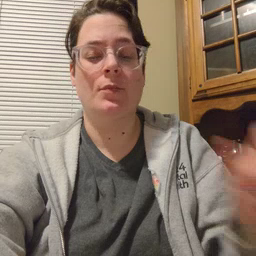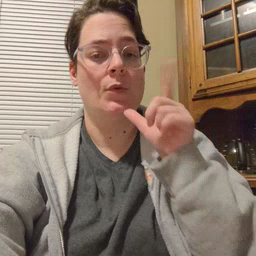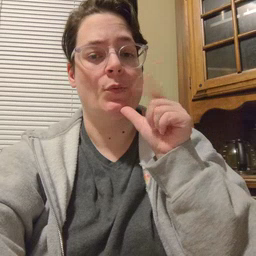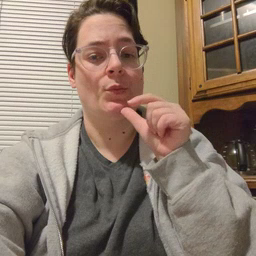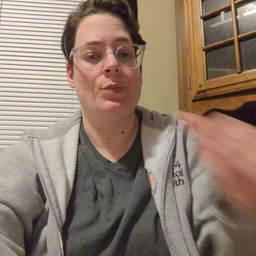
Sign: who